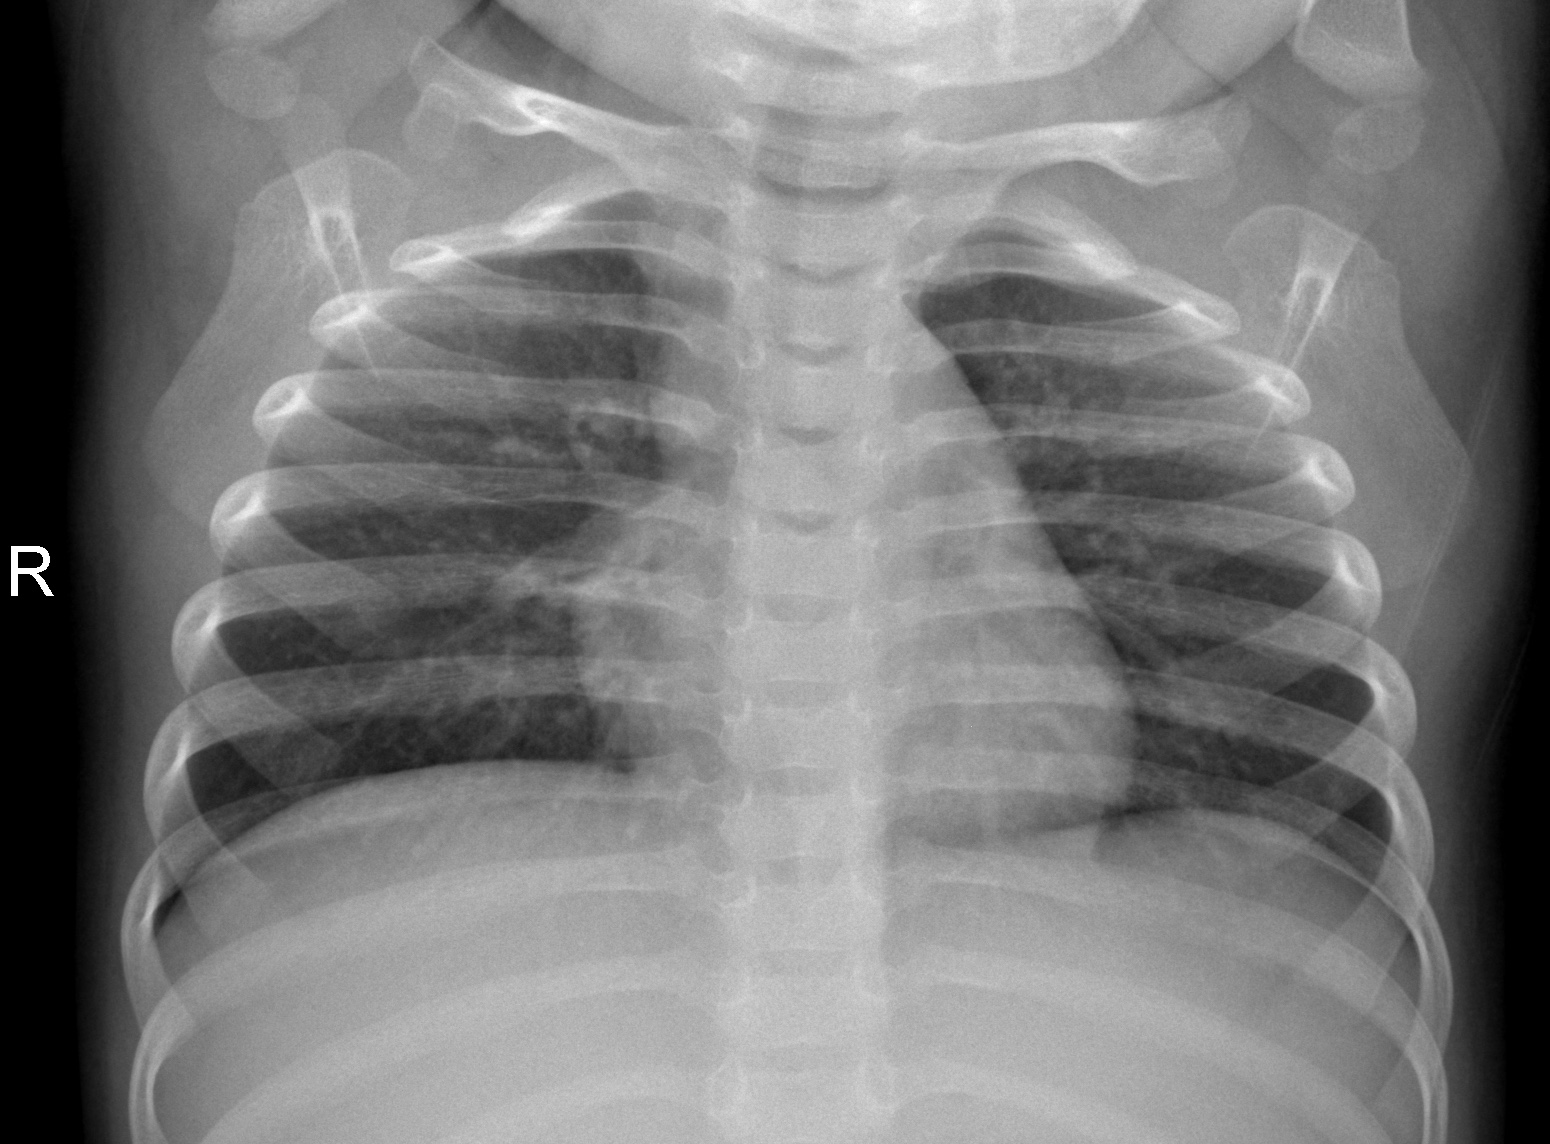
Diagnosis: NORMAL